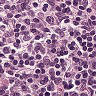
Metastatic tissue present: no